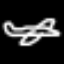
Label: airplane